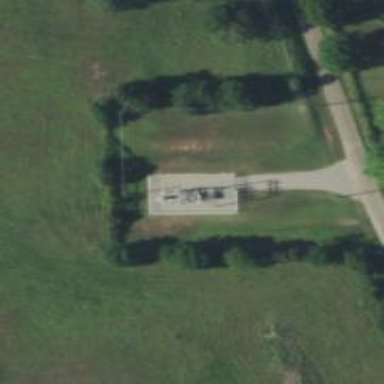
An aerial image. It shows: Distribution-level power substation.